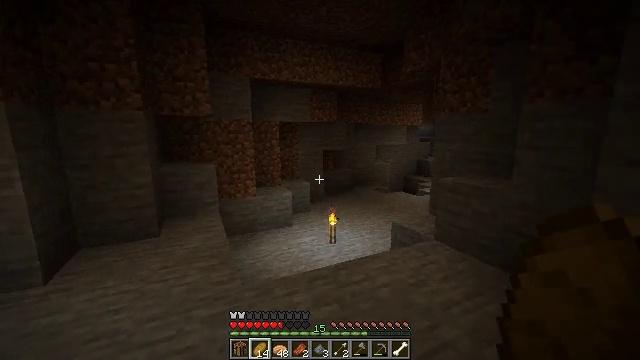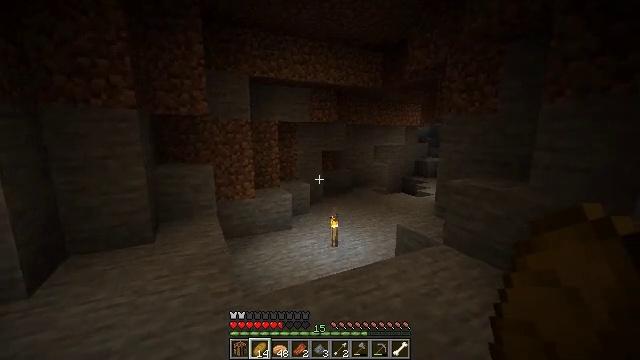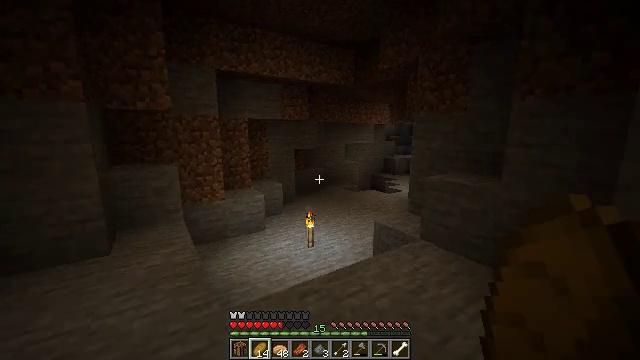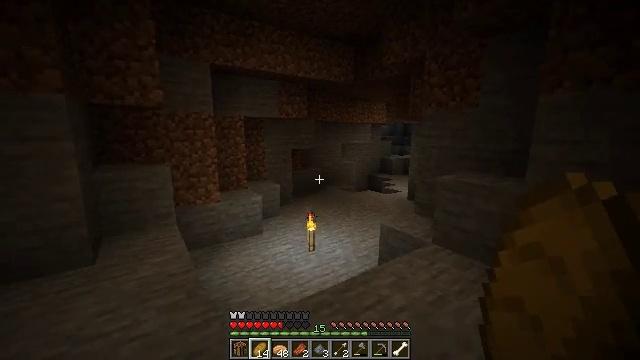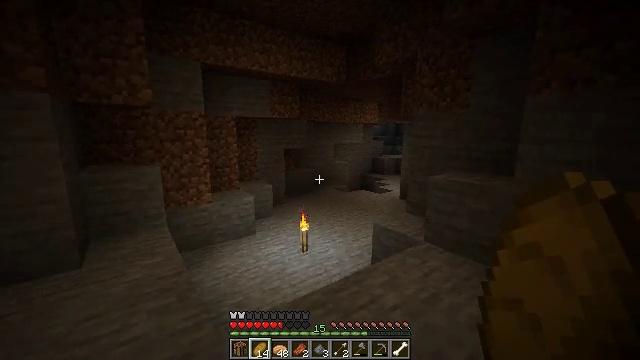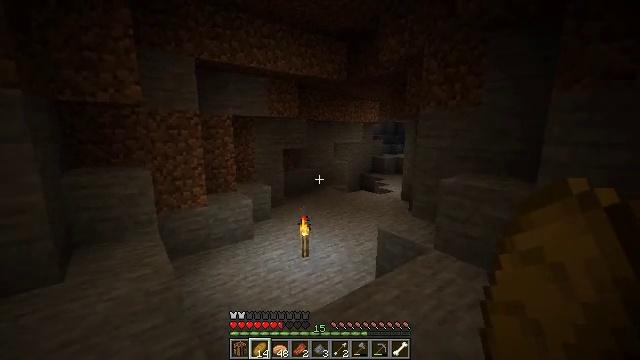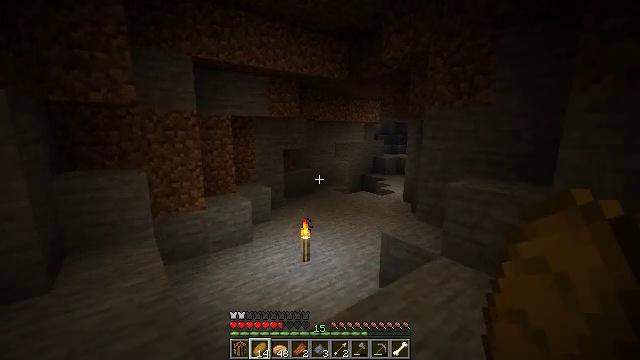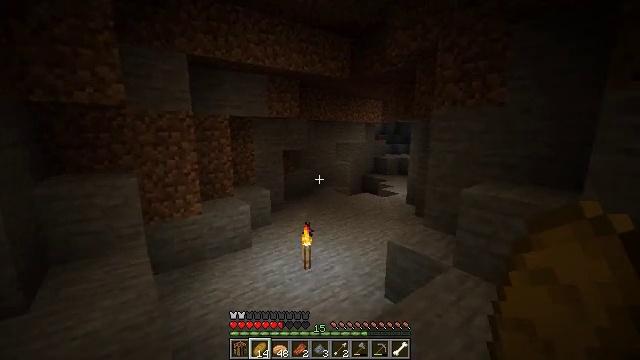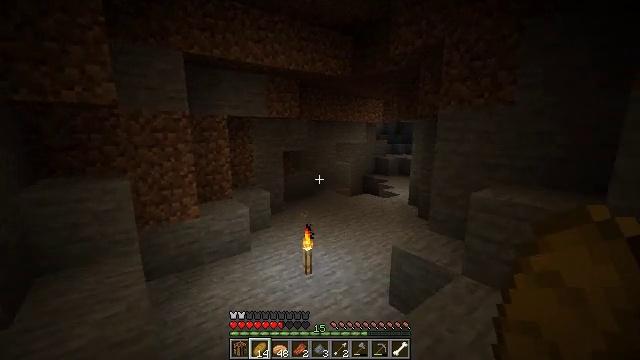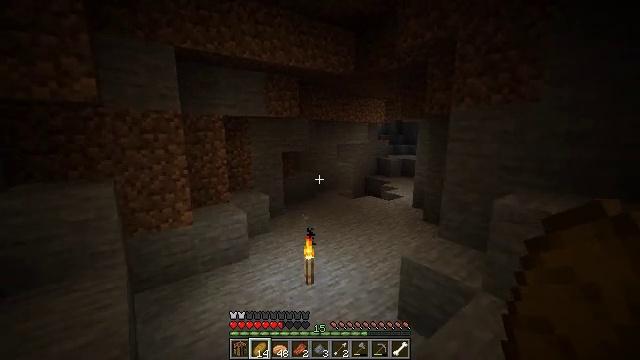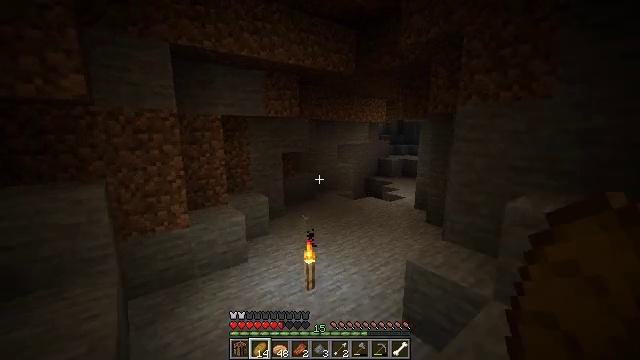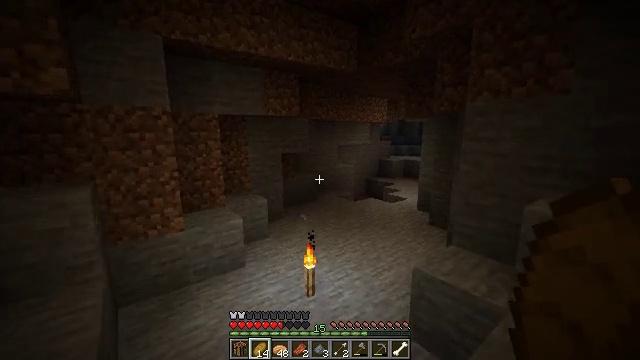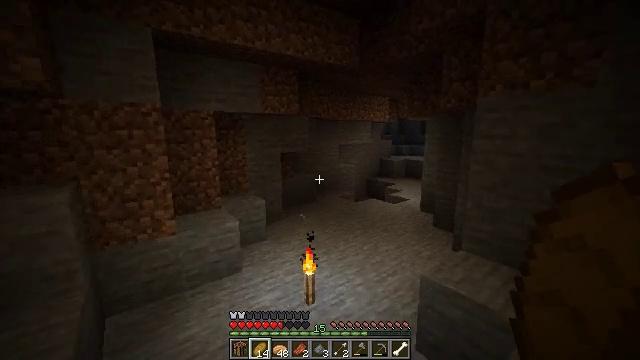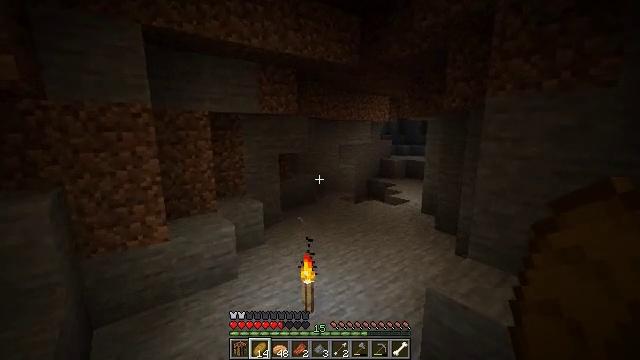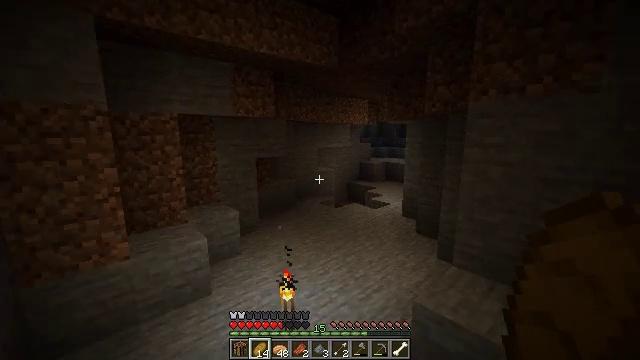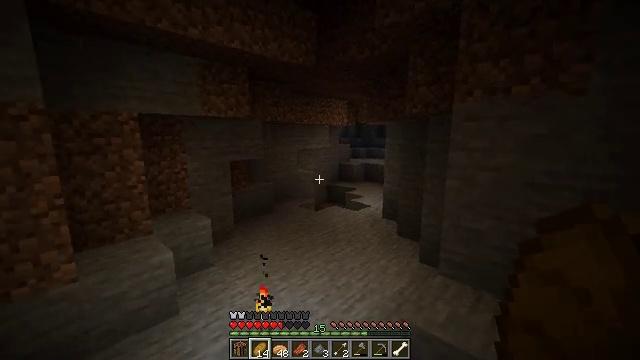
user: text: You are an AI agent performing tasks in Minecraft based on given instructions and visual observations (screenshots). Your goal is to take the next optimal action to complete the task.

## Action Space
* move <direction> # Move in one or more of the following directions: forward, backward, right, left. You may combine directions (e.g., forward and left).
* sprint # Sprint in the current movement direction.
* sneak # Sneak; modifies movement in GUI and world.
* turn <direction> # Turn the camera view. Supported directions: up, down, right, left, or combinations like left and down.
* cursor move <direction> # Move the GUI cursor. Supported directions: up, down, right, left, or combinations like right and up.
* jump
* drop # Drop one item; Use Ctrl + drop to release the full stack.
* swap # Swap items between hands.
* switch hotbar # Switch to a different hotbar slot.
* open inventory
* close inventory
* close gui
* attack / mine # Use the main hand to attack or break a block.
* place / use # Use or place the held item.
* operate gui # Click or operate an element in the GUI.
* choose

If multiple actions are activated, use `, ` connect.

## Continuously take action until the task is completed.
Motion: motion action
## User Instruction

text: Remove gunpowder from the inventory.
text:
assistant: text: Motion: move forward and move left, turn right
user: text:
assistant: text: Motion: move forward and move left, turn right
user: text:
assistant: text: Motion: move forward, turn right
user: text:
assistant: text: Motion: move forward, turn right
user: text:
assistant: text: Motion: move forward
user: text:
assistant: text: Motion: move forward
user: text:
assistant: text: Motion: move forward
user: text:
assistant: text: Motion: move forward
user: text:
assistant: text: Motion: move forward
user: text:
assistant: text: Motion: move forward
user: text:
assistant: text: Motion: move forward
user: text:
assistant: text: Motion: move forward
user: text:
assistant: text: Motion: move forward
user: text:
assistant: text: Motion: move forward, turn right
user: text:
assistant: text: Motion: move forward, turn right
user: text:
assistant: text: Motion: move forward
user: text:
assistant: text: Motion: move forward
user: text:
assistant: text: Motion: move forward
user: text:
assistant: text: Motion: move forward
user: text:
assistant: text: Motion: move forward
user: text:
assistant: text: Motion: move forward
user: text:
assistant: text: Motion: move forward
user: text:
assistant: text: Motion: move forward
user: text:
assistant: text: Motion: move forward
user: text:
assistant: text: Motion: move forward
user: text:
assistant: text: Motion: move forward
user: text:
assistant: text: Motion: move forward
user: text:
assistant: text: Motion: move forward
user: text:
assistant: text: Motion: move forward
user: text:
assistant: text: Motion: move forward